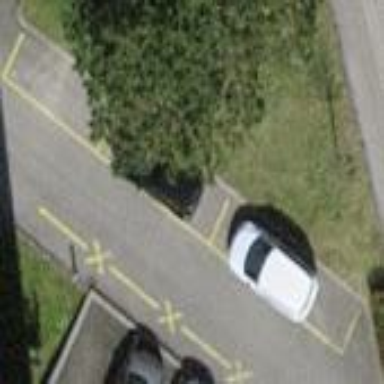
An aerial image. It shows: Street-side parking area.